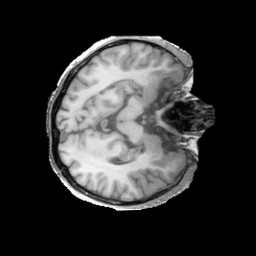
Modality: T1w
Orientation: axial
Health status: ill
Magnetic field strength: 3 T